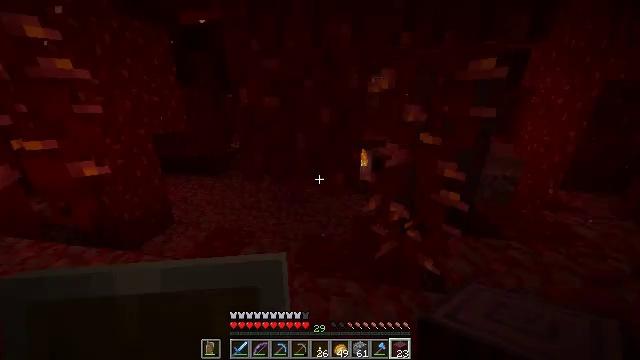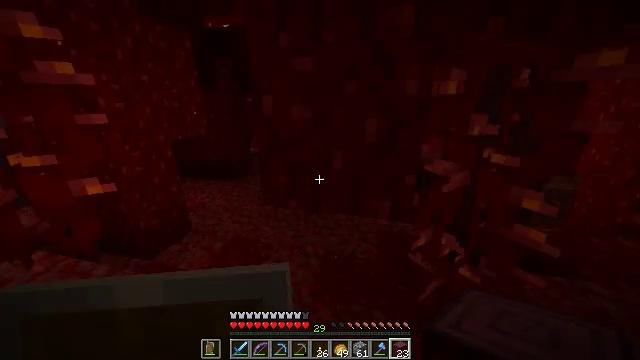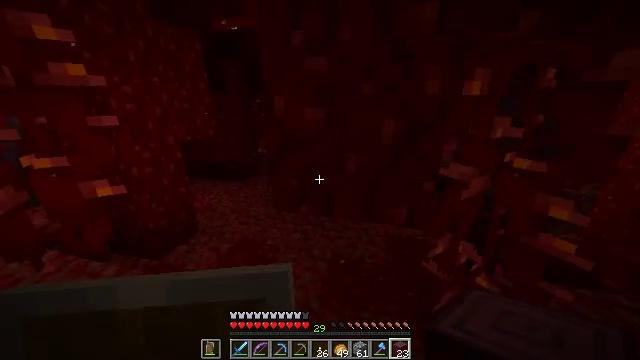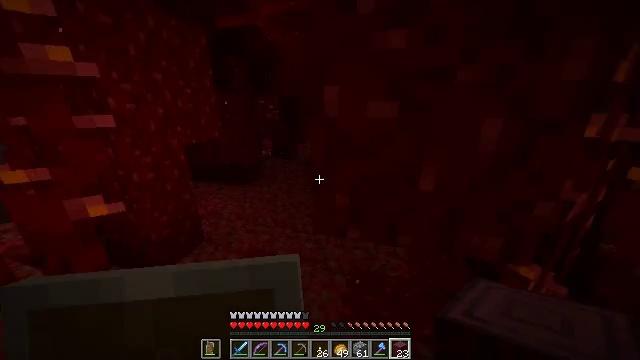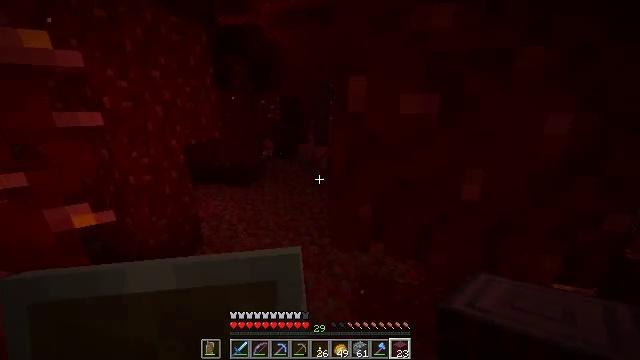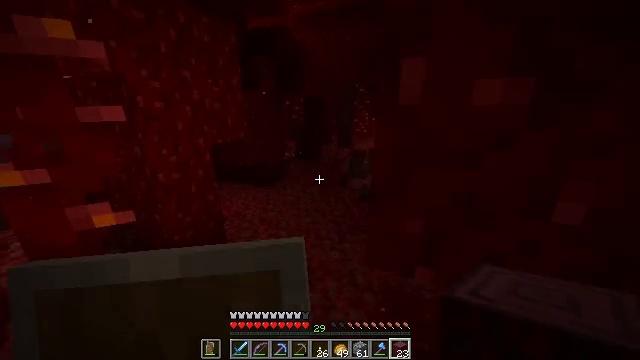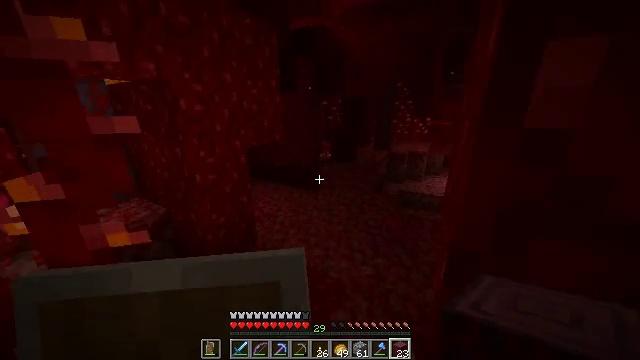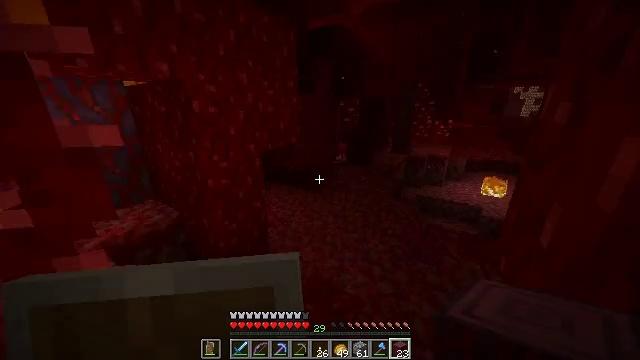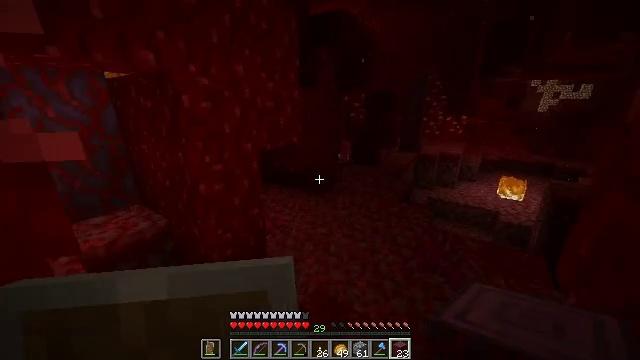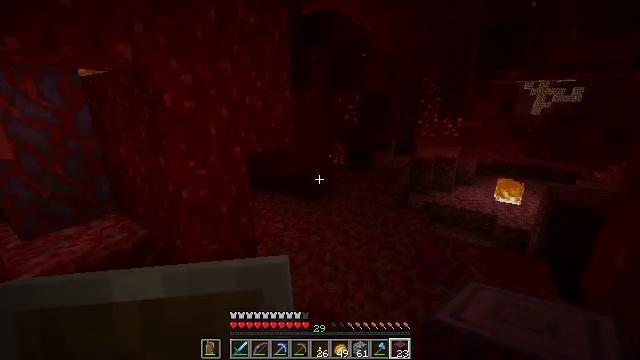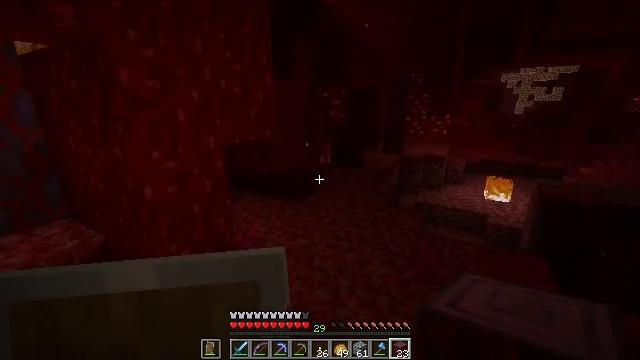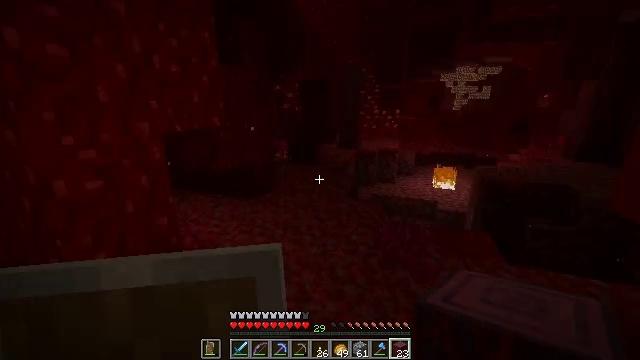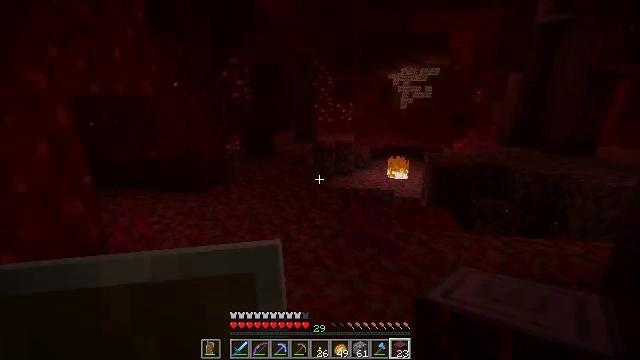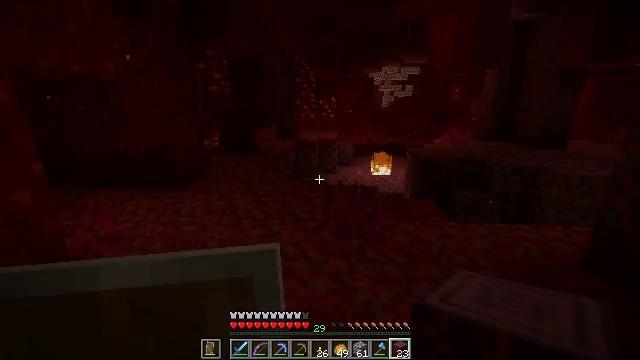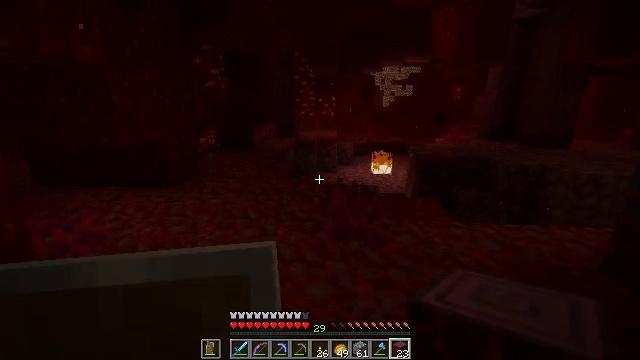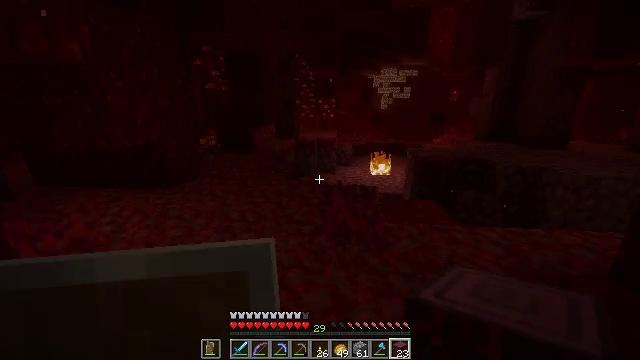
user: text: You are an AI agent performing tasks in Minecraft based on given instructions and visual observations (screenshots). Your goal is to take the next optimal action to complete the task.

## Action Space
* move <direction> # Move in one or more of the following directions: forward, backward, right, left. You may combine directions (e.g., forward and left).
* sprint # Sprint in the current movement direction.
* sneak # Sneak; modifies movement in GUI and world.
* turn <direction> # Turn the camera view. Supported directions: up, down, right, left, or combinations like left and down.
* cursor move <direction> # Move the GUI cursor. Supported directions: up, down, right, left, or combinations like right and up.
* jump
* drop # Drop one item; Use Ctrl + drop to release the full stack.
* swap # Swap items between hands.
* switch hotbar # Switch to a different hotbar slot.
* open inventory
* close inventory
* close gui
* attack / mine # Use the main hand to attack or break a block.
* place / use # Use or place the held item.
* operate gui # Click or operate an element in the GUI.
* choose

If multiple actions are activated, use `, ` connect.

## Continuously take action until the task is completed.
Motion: motion action
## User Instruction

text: Mine crimson fungus from the ground in the Nether.
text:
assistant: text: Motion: move forward and move left, turn left
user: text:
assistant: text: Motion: move forward and move left, turn left
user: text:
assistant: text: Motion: move forward and move left
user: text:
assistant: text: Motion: move forward
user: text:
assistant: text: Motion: move forward, sprint, turn left
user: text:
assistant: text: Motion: move forward, sprint, turn left
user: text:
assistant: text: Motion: move forward, sprint, turn left
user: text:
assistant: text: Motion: move forward
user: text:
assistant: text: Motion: move forward, turn right and up
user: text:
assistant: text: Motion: move forward, turn right
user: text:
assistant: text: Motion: move forward, turn right
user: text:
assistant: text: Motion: move forward, sprint, turn right
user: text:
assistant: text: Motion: move forward, sprint, turn right
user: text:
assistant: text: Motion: move forward, sprint
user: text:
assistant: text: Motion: move forward
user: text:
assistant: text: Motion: move forward
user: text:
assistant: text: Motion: move forward
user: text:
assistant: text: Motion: move forward
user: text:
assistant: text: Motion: move forward
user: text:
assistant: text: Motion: move forward
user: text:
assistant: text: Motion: move forward, turn right
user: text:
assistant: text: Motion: move forward, turn right and down
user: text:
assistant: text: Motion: move forward, turn right and down
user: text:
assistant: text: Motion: move forward, turn left and down
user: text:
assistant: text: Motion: move forward and move left, turn down
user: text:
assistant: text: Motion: move forward and move left, turn left
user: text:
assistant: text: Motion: move forward and move left, turn left and up
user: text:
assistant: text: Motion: move forward and move left, turn left and up
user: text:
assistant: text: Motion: move forward and move left, turn left and up
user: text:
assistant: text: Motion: move forward and move left, turn left and up